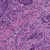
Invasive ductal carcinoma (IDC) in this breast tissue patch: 1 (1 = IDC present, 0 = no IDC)